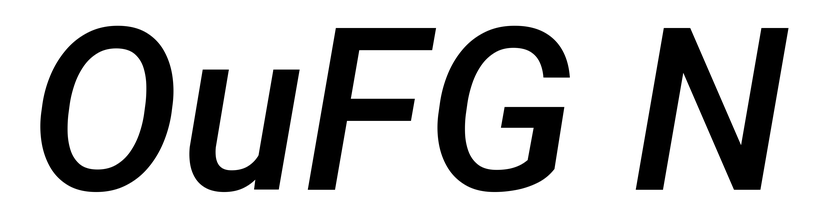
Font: Roboto-Italic_Medium_Italic